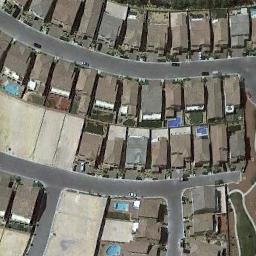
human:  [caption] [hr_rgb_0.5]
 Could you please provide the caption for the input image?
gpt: There aren't many trees in the residential area .

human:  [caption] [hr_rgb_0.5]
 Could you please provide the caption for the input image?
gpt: A dense residential area has lots of houses arranged neatly while some roads go through the residential area .

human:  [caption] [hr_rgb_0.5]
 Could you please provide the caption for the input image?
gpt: There are many roads and neatly arranged houses and trees and large lawns in densely populated areas .

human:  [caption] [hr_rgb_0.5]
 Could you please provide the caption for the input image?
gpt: The dense residential is next to the road .

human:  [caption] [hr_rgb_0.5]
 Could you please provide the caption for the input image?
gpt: There are many brown buildings arranged neatly on dense residential area .